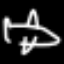
Label: airplane